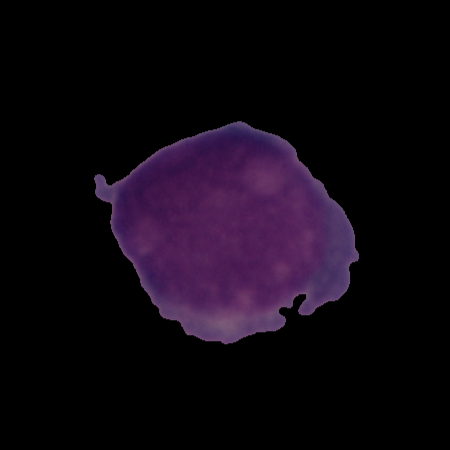
Label: cancer